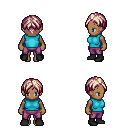
a pixel art fantasy rpg character, female body template, human, dark skin, teal sleeveless shirt, magenta pants, white blonde parted hairstyle, black shoes, four views (front, back, left, right), 2x2 character sprite sheet, small pixel art, hard edges, no anti-aliasing